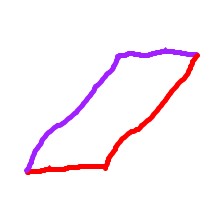
Shape: parallelogram